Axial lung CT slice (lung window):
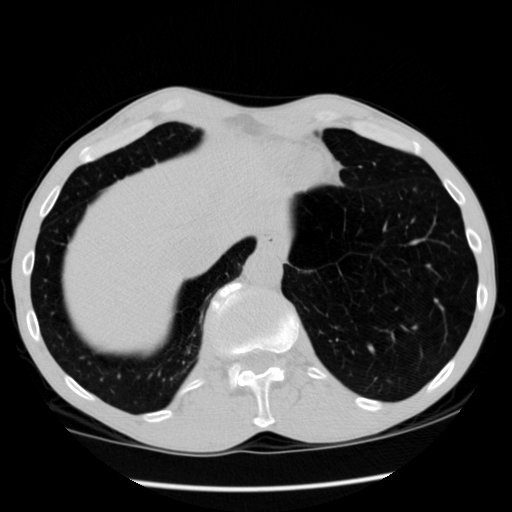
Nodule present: no